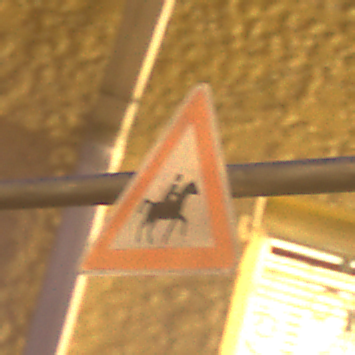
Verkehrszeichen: ReiterLinks
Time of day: Night
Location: Outdoor (Urban)
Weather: Clear
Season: NotSpecified
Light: Artificial